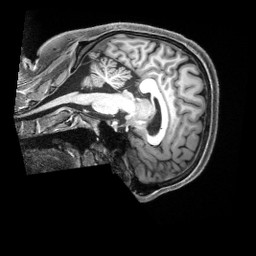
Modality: T1w
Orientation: sagittal
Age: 33
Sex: male
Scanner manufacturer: siemens
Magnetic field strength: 3 T
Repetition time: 2.3 s
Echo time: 0.00229 s